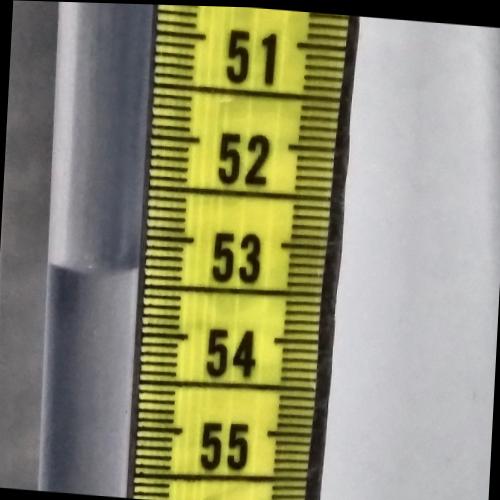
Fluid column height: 53.3 cm